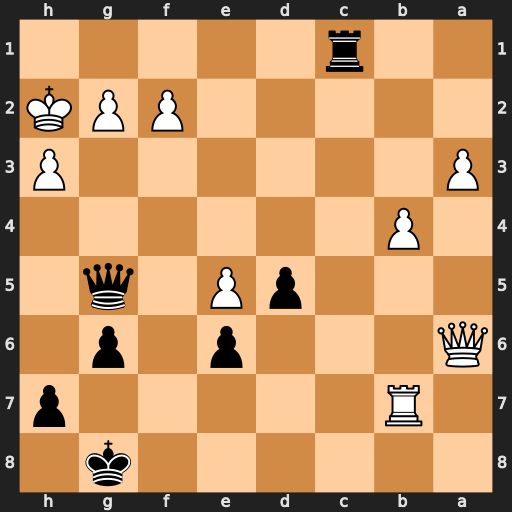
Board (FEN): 6k1/1R5p/Q3p1p1/3pP1q1/1P6/P6P/5PPK/2r5
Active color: b
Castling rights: -
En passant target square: -
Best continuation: Qf4+ g3 Qxf2#